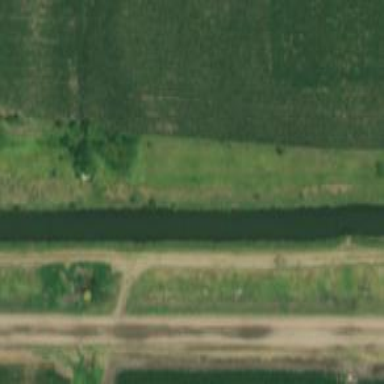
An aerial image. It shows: Canal.